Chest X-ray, PA view. Patient: 45 years old, sex M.
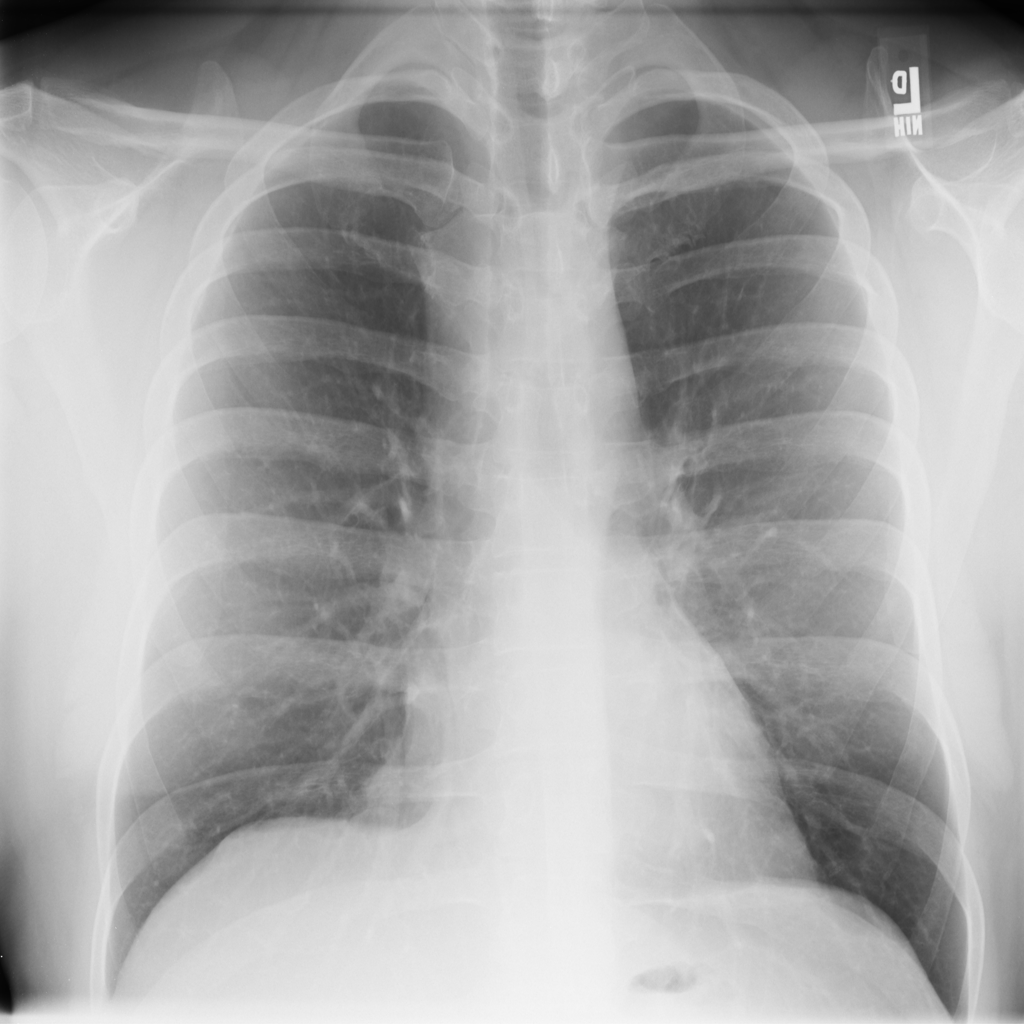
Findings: No Finding